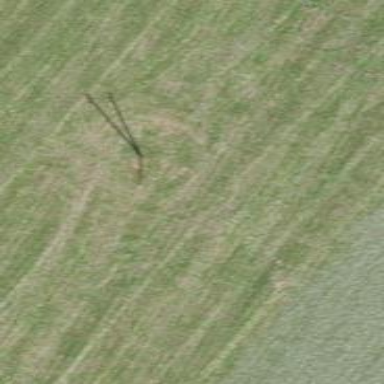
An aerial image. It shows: Minor power line.